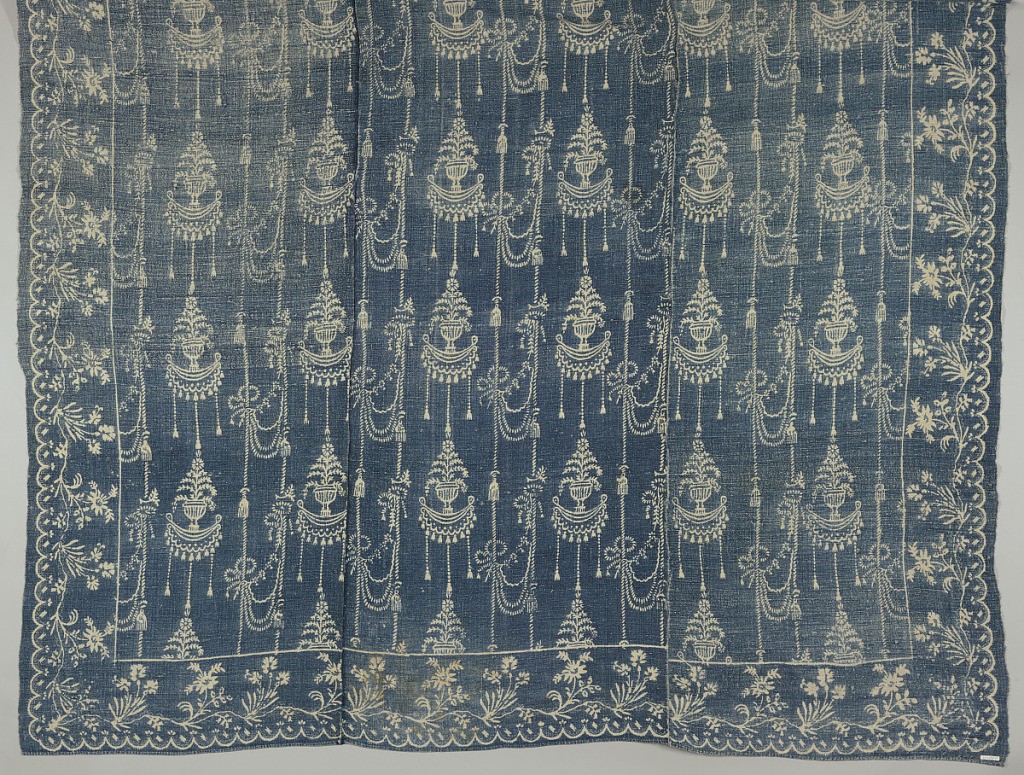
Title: Panel
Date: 19th century
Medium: linen Technique: blue resist on plain weave
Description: Large bedcover or hanging in a design showing a vase of flowers and festoons in an allover arrangement. Border design of edelweiss enframes three sides of the piece.